Aerial crown-view tile of a tropical tree (Barro Colorado Island, Panama), acquired 20241216:
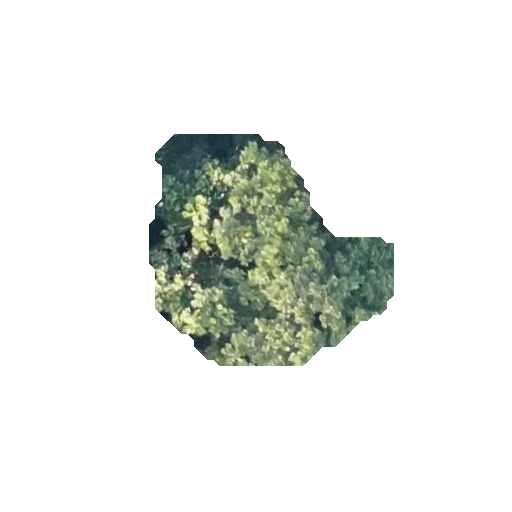
Species: Anacardium excelsum
GBIF accepted scientific name: Anacardium excelsum
Crown area: 58.198 m²